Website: home-depot
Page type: payment
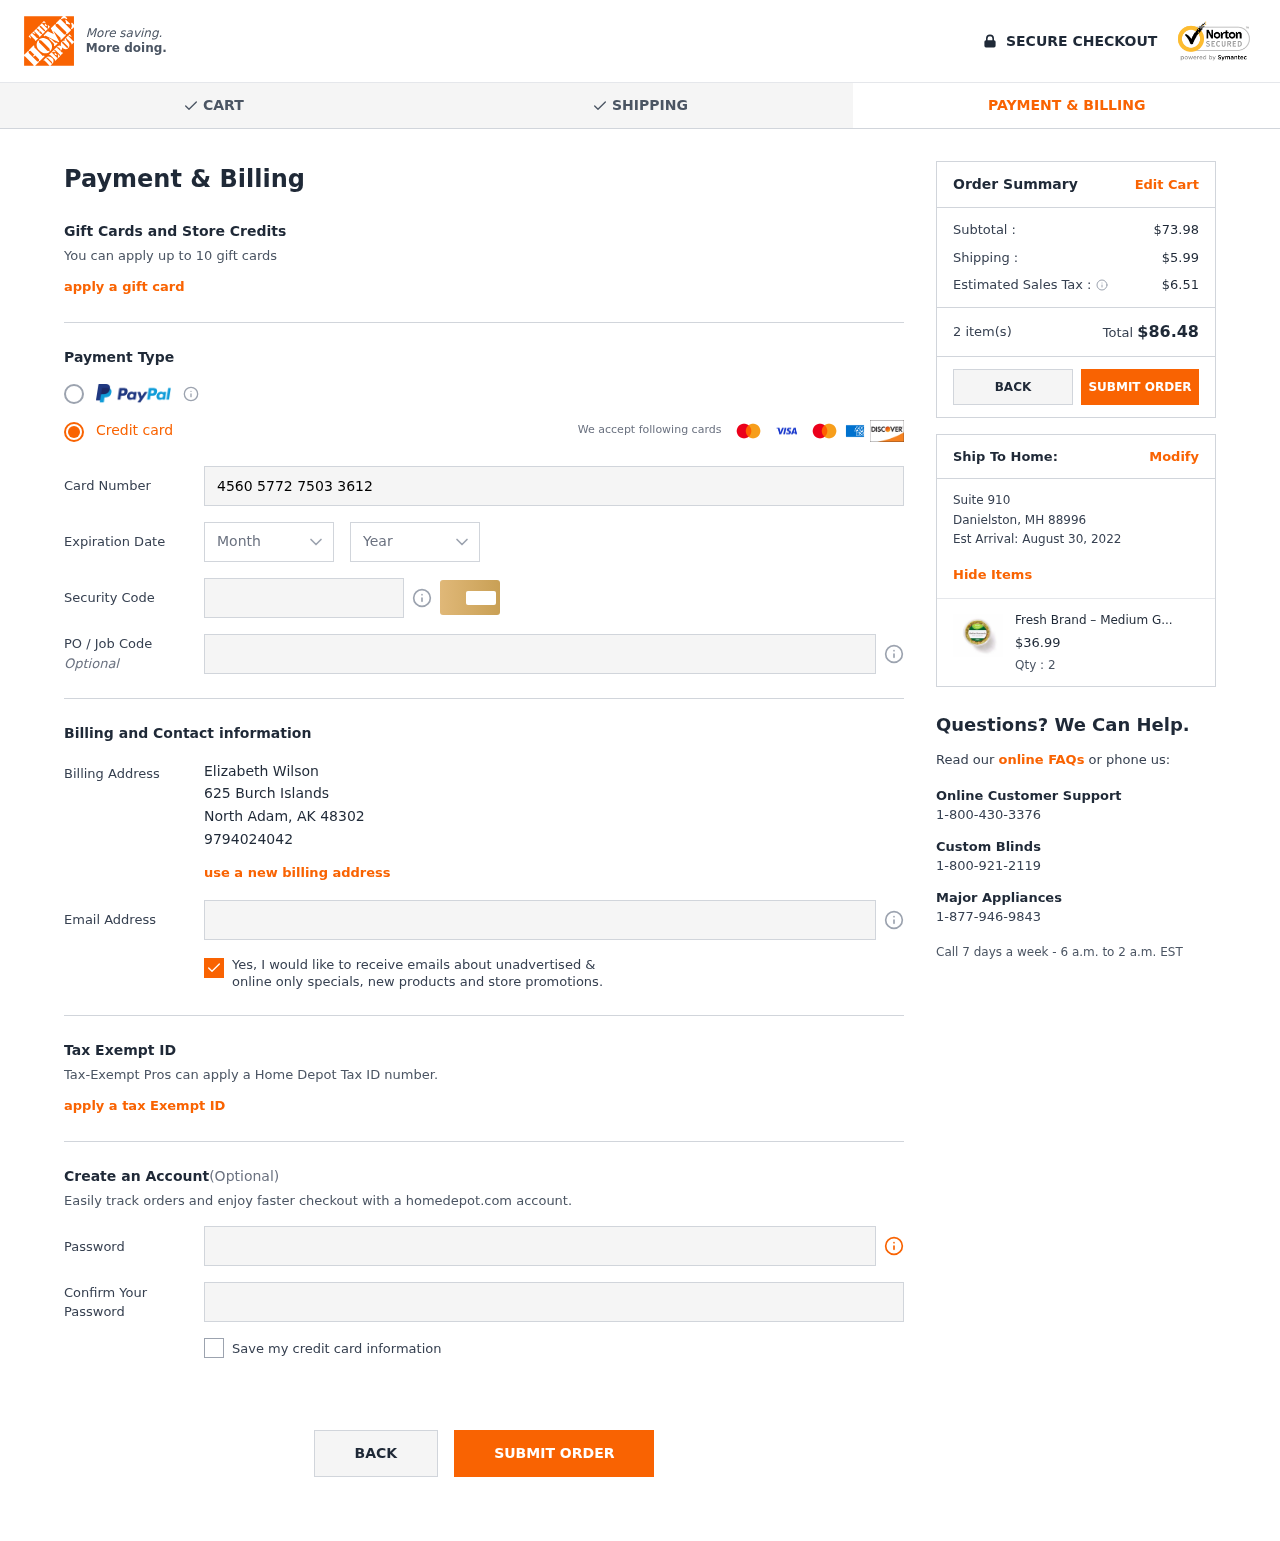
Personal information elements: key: PII_CARD_CVV
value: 760
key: PII_CARD_EXPIRY_MONTH
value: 10
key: PII_CARD_EXPIRY_YEAR
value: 28
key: PII_CARD_NUMBER
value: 4560 5772 7503 3612
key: PII_CITY
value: North Adam
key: PII_CITY2
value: Danielston
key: PII_EMAIL
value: ewilson@hotmail.com
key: PII_FULLNAME
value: Elizabeth Wilson
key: PII_PHONE
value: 9794024042
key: PII_POSTCODE
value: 48302
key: PII_POSTCODE2
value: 88996
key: PII_STATE_ABBR
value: AK
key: PII_STATE_ABBR2
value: MH
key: PII_STREET
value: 625 Burch Islands
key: PII_STREET2
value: Suite 910
Product elements: key: PRODUCT1_NAME
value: Fresh Brand – Medium Guacamole, 18 oz
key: PRODUCT1_PRICE
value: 36.99
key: PRODUCT1_QUANTITY
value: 2
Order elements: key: ORDER_SUBTOTAL
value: $73.98
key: ORDER_SHIPPING_COST
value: $5.99
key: ORDER_TAX
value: $6.51
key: ORDER_NUM_ITEMS
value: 2 item(s)
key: ORDER_TOTAL
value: $86.48
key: ORDER_DELIVERY_DATE
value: August 30, 2022